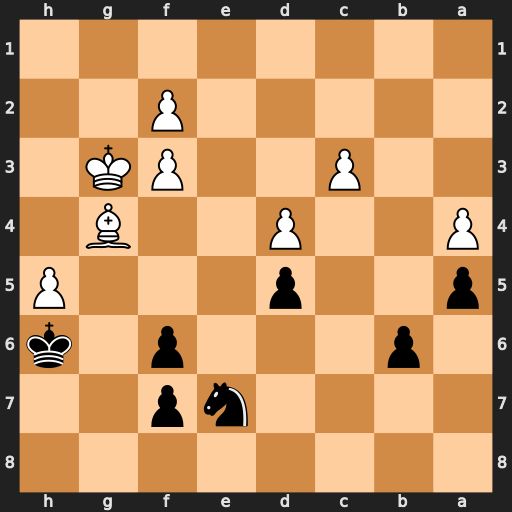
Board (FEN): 8/4np2/1p3p1k/p2p3P/P2P2B1/2P2PK1/5P2/8
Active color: b
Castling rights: -
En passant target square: -
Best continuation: f5 Bh3 b5